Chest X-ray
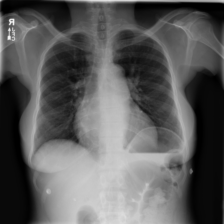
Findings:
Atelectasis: negative
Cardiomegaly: positive
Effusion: positive
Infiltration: negative
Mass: negative
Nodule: negative
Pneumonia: negative
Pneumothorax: negative
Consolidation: negative
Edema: negative
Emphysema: negative
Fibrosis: negative
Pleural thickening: negative
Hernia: negative